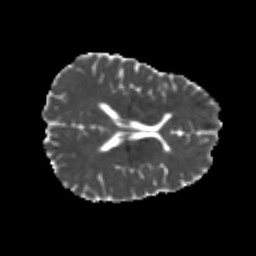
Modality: MD
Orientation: axial
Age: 25
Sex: male
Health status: healthy
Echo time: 0.074 s